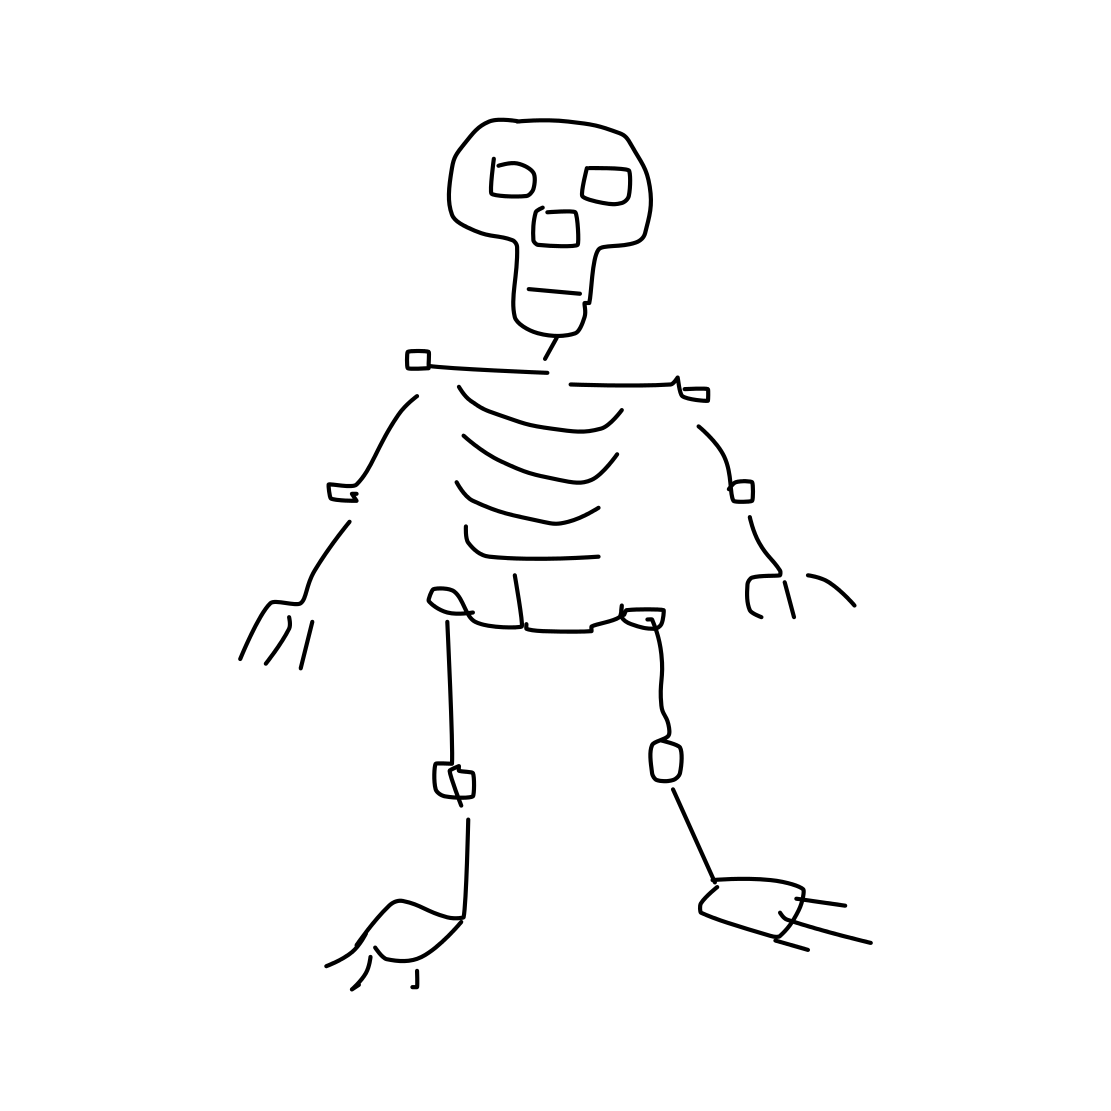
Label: human-skeleton